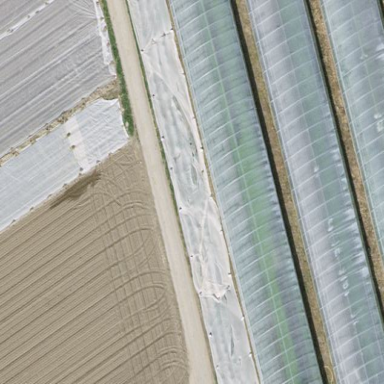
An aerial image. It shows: Greenhouse.